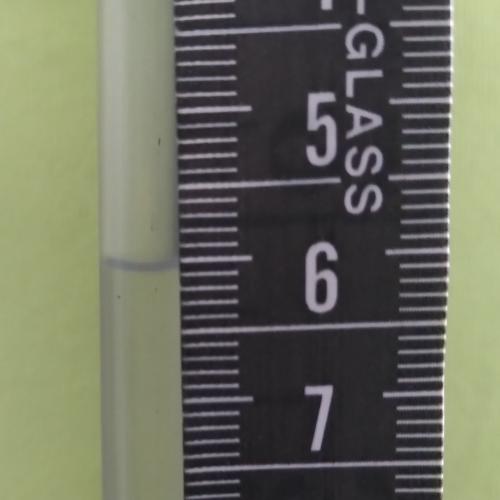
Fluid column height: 6.0 cm